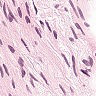
Metastatic tissue present: no